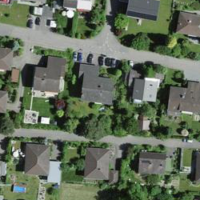
EUNIS habitat code: 55
Species observed at this site:
Petasites albus